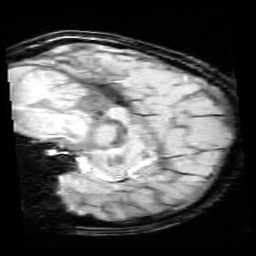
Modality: SWI
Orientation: sagittal
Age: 11
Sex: male
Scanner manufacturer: siemens
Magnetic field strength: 3 T
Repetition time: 0.027 s
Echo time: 0.02 s